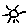
Label: sun